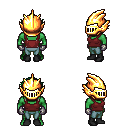
a pixel art fantasy rpg character, male body template, orc, green skin, maroon pirate shirt, teal pants, green short bangs hairstyle, gold helm, metal gloves, black shoes, four views (front, back, left, right), 2x2 character sprite sheet, small pixel art, hard edges, no anti-aliasing